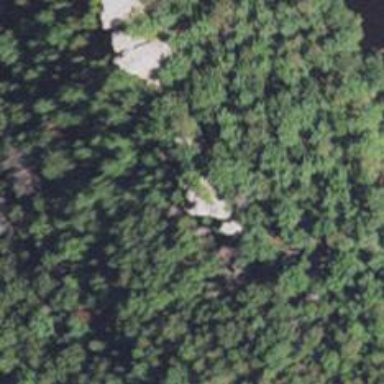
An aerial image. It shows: Crag for climbing.